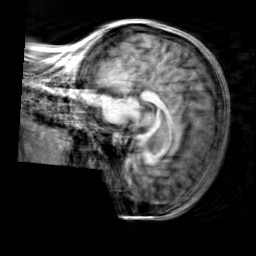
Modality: T1w
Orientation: sagittal
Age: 22
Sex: female
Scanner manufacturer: siemens
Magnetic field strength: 3 T
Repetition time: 2.3 s
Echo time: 0.00303 s